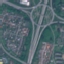
Land use / land cover class: Highway